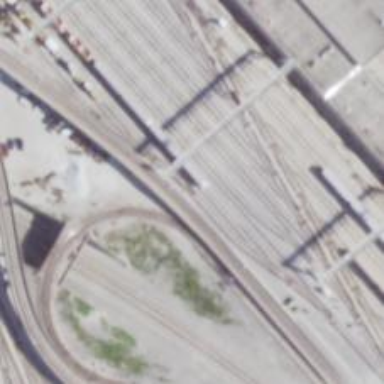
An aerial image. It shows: Electrified rail service yard.